Current action and preconditions to check: trajectory_clear

Your task: For each precondition in the list above, predict whether it will hold at this action.

Consider the current scene as observed from the mobile robot's camera, and analyze the predicted future states of all dynamic agents (e.g., people, animals, vehicles, or any moving entities) within the NEXT SECOND.

IMPORTANT: Only answer "very likely" if you are absolutely certain—based on strong, clear evidence—that a dynamic agent will violate the precondition in the predicted future state. Do NOT answer "very likely" for unlikely, ambiguous, or low-probability risks.

Ask yourself for each precondition: Is there a high probability, with clear and convincing evidence, that the predicted future states of any dynamic agent will interfere with the predicted future state of the currently executing action within the NEXT SECOND, causing that precondition to fail?

Assess the risk level based on these predictions. Use "likely" or "very likely" if motions create a clear risk of interference.

Use "neutral" or "improbable" if agents are nearby but their predicted paths are clearly diverging or non-conflicting.

Failure Risk Categories: "very improbable", "improbable", "neutral", "likely", "very likely"

Answer Format: Output ONLY the probability_of_failure value from these categories: "very improbable", "improbable", "neutral", "likely", "very likely"

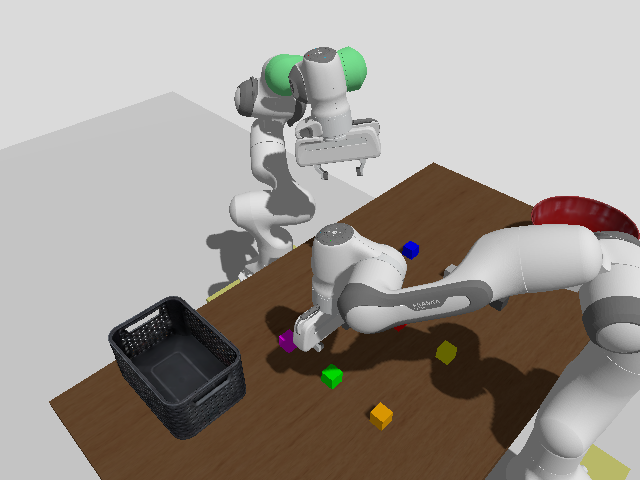

Answer: very improbable